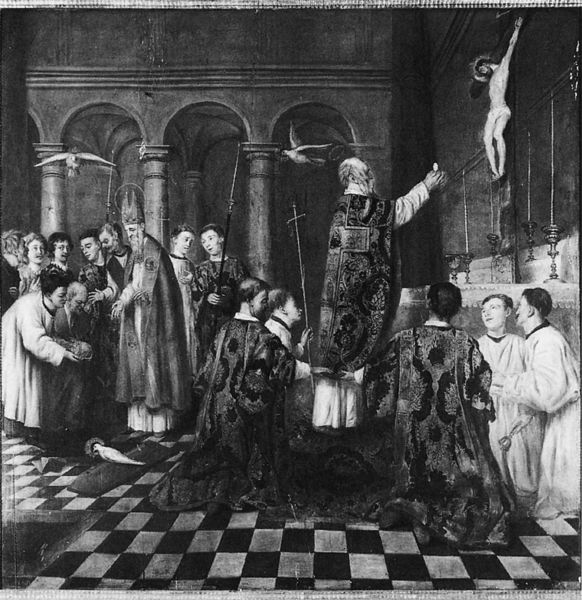
Titel: Auffindung des Grabes der hl. Ursula durch den hl. Kunibert
Institution: Köln, St. Ursula
Schlagwörter: gemälde, vogel, weiß, schwarz, säulen, wand, historie, taube, innenraum, vögel, kirche, boden, perspektive, bischof, papst, kerze, kerzen, fotografie, bögen, gewölbe, kreuz, religion, tauben, druck, schwarzweiss, fliesen, knien, beten, altar, arkaden, schachmuster, kreuzrippen, christus, jesus, jesus christus, historienmalerei, hostie, messdiener, messe, ministranten, priester, segen, segnen, chor, kruzifix, mönch, heiliger, mönche, opfer, anbeten, heilig, gekreuzigt, ornat, erlöser, kirchr, gekreuzigter, pfingsten, heiliger geist, simultandarstellung, eucharistie, messias, gottessohn, sohn gottes, pabst, christkind, heilige messe, mess, bishof, jesus kreuz, christkönig, messiener, heilland, erretter, jesus von nazaret, bnischof